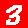
Digit: 3